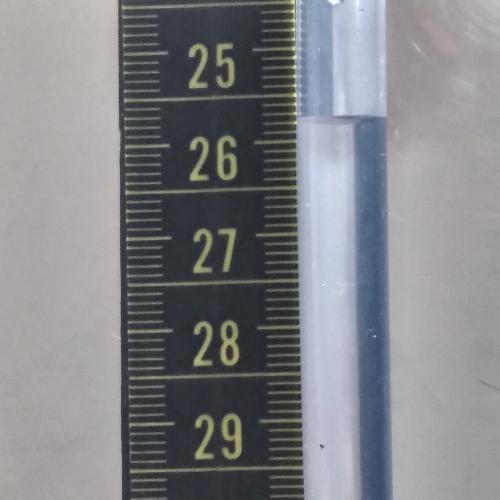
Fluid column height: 25.7 cm